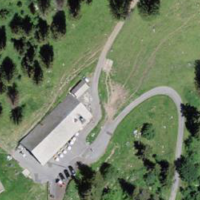
EUNIS habitat code: 23
Species observed at this site:
Astrantia major
Rumex alpinus
Sorbus aucuparia
Pyrrhula pyrrhula